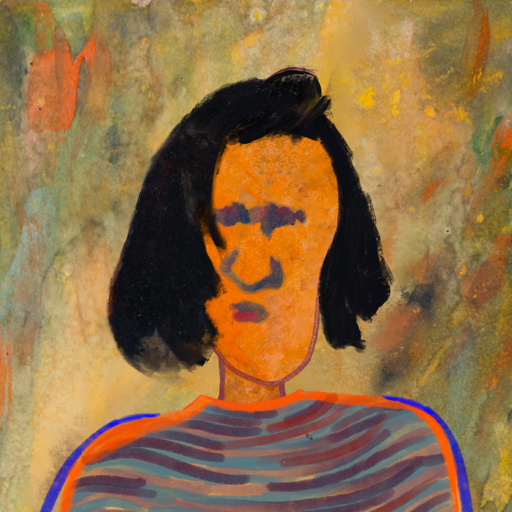
Background: Comrade, Head And Neck Front: Hypocrite, Face Front: In_The_Sun, Bust: Experience, Hair Front: Mosgoul, Head Accessory: Blank, Second Necklace: Blank, Necklace: Blank, Baby: Blank